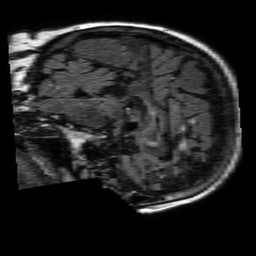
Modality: FLAIR
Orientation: sagittal
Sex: female
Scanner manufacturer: philips
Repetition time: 11 s
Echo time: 0.125 s